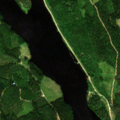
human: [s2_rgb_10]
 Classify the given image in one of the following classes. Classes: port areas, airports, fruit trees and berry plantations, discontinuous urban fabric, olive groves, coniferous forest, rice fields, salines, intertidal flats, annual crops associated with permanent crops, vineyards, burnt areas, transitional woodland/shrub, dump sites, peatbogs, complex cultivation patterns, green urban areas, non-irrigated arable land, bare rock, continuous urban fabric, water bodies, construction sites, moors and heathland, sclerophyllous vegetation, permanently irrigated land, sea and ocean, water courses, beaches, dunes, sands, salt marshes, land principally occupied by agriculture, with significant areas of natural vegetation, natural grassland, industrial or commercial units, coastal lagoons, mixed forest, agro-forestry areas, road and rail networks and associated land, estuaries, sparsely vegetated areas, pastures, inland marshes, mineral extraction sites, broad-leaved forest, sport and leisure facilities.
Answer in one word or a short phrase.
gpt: coniferous forest, mixed forest, transitional woodland/shrub, water bodies